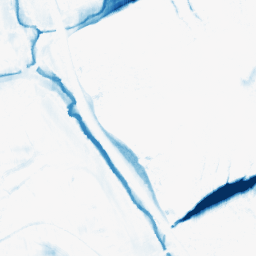
Category: morphological
Decomposition family: morphological_ellipse
Decomposition parameters: operation: closing
width: 30
height: 10
Upsampling method: lanczos
Upsampling parameters: scale: 8
Upsampling scale: 8